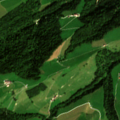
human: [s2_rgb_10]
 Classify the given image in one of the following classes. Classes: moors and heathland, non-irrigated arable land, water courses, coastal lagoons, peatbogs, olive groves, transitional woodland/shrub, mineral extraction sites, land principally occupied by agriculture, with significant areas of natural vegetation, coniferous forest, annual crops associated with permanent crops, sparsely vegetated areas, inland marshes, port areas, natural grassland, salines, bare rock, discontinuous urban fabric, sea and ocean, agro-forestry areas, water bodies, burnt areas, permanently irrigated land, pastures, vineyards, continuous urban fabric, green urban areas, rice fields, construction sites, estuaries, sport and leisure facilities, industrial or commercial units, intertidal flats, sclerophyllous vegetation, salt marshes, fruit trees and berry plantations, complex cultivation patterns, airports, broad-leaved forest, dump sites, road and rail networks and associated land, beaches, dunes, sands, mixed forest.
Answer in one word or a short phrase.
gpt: pastures, complex cultivation patterns, coniferous forest